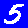
Digit: 5